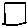
Label: square